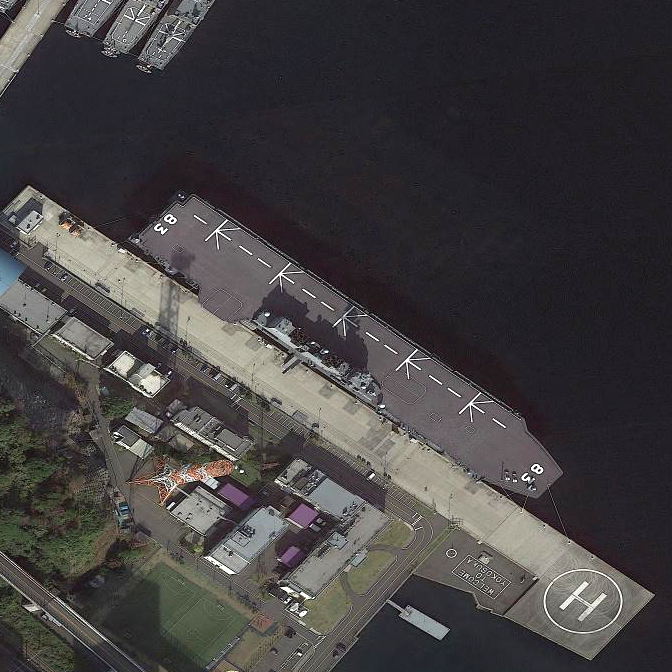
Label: assault